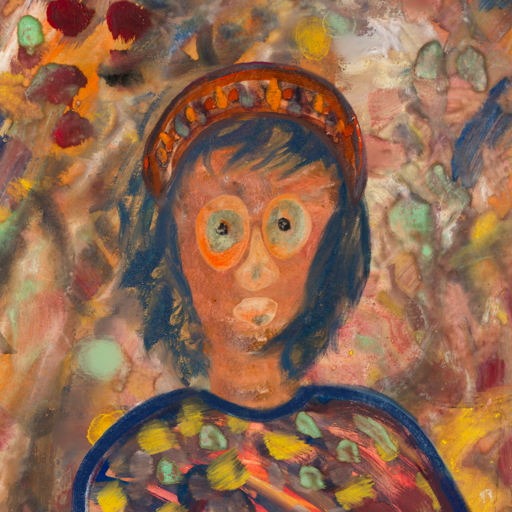
Background: Mother_And_Son_Mother, Head And Neck Front: Boggyland, Face Front: Childish, Bust: Mother_And_Son_Mother, Hair Front: InTheSun, Head Accessory: Hypocrite, Second Necklace: Blank, Necklace: Blank, Baby: Blank